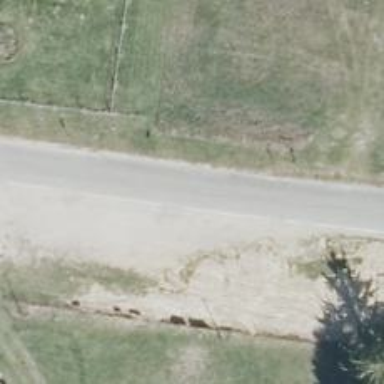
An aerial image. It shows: Unclassified road with asphalt surface.